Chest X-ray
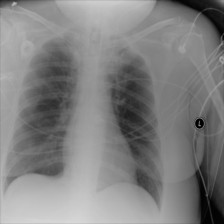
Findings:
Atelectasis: negative
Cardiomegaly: negative
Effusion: negative
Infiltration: negative
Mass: negative
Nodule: negative
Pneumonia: negative
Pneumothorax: negative
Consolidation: negative
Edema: negative
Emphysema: negative
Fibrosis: negative
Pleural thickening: negative
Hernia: negative